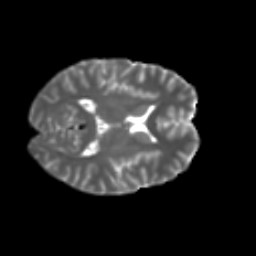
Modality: T2w
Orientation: axial
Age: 22
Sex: female
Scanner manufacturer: ge
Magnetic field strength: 3 T
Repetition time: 7.8 s
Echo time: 0.0606 s